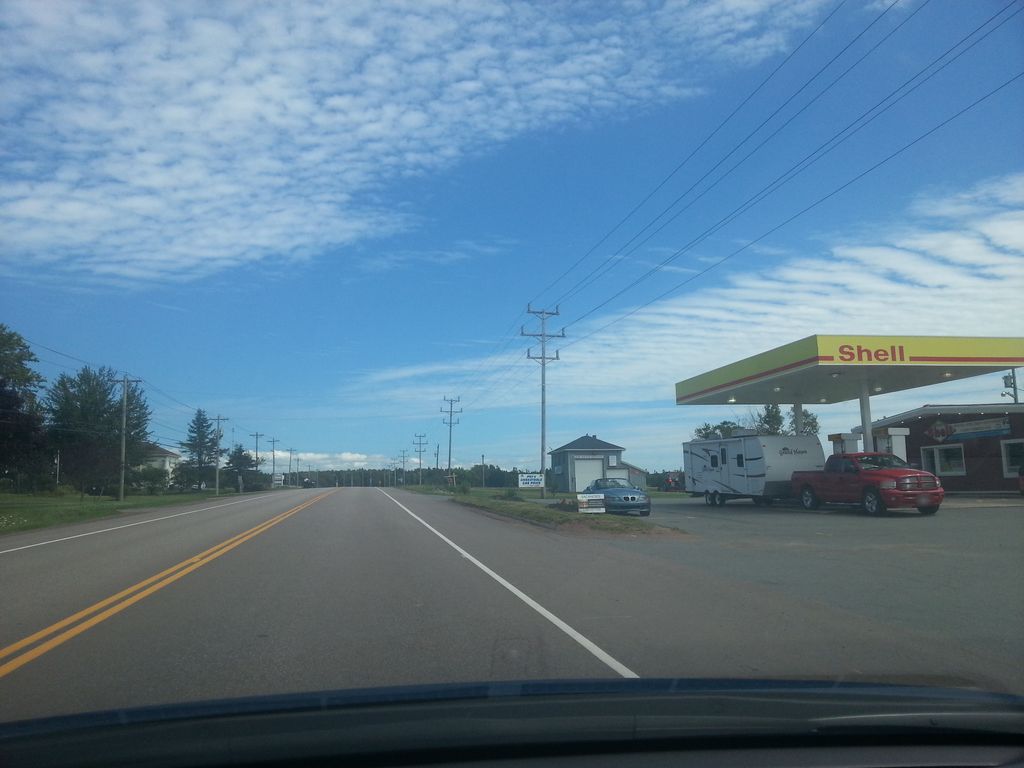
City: charlottetown